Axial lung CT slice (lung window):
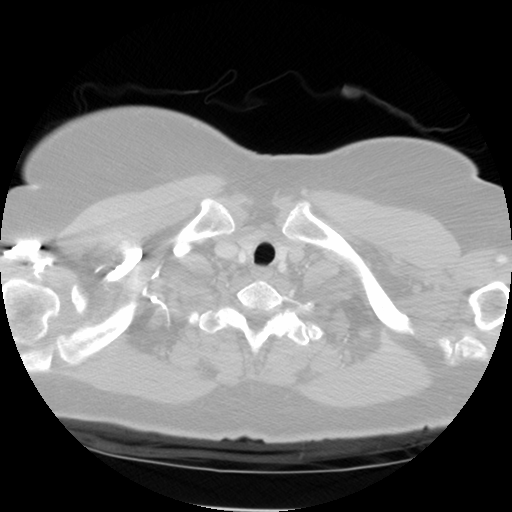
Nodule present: no